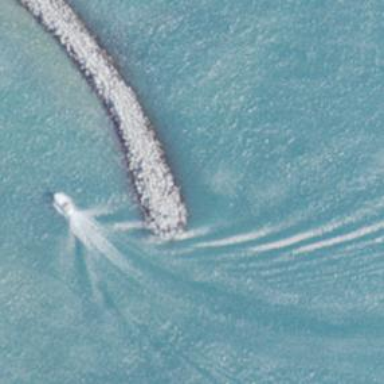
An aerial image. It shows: Breakwater structure.